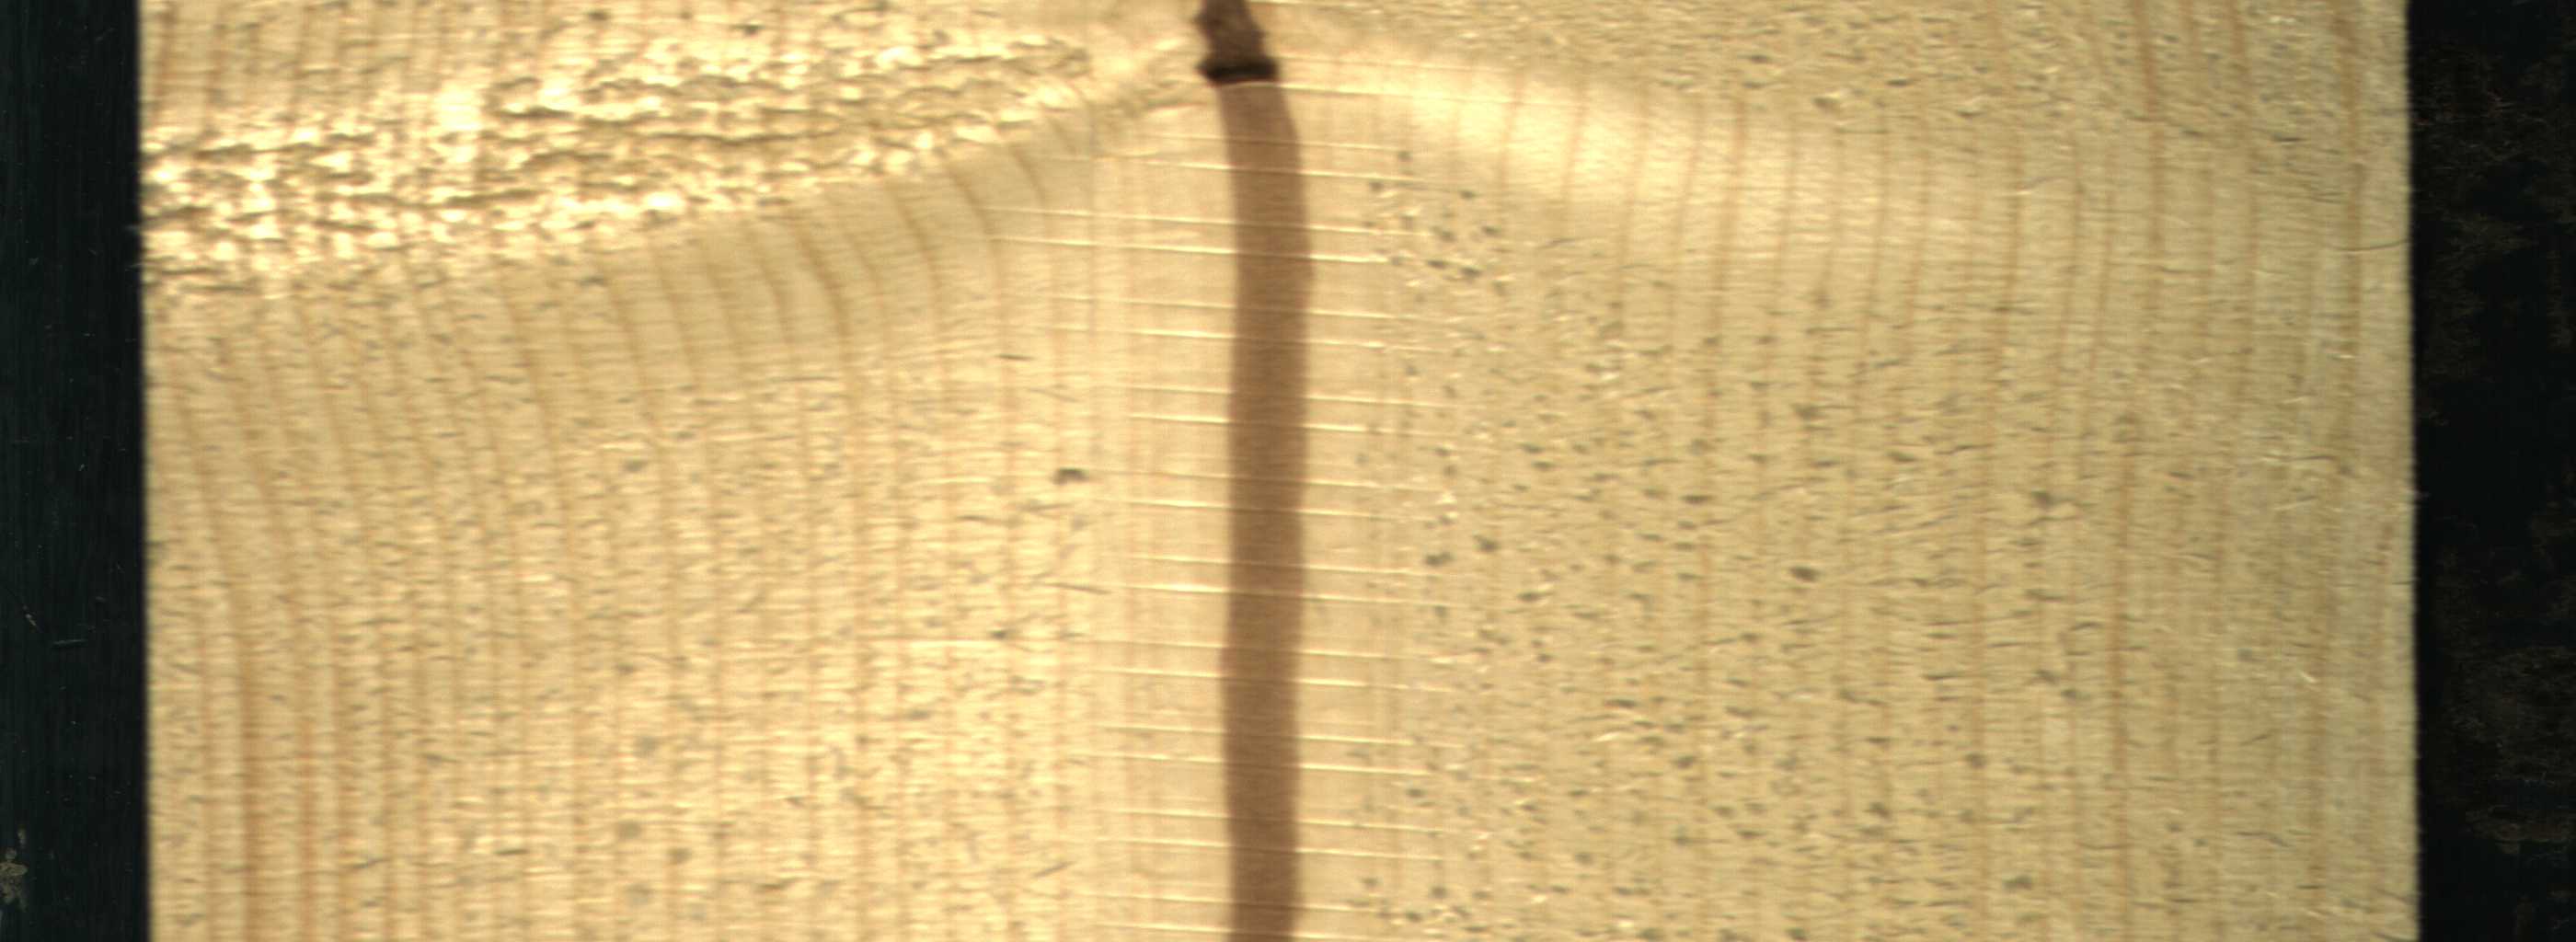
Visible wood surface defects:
Marrow